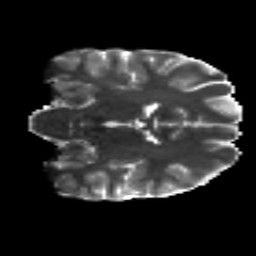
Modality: T2w
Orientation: coronal
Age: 18
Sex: male
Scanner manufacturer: siemens
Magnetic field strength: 3 T
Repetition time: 8.8 s
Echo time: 0.085 s